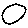
Label: circle